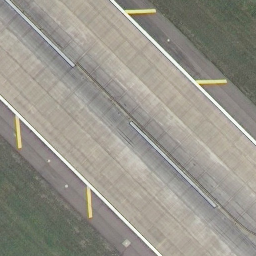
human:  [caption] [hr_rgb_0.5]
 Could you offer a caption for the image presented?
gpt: It is a straight runway with some white mark lines on it .

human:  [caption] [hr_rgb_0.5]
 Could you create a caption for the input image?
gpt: There are some mark lines on the straight runway .

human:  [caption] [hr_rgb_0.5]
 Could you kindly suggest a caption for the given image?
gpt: A straight runway with some mark lines on it .

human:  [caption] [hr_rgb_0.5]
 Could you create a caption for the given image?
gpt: It is a straight runway with some mark lines on it .

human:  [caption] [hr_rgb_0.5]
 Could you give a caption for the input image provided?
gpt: A straight runway with some white mark lines on it .